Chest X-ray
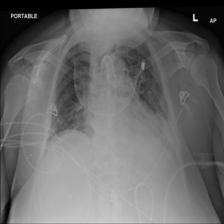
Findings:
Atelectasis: negative
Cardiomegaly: negative
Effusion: negative
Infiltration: positive
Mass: negative
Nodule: negative
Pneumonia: negative
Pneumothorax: negative
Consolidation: negative
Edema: negative
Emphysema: negative
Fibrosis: negative
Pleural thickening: negative
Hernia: negative